Question: I have a strange problem. I have 3 'UITextField's and one 'UITextView'. I can move from one 'UITextField'to next 'UITextField' by:
'''
- (BOOL) textFieldShouldReturn:(UITextField *)textField
{
NSInteger nextTag = textField.tag + 1;
//-- try to find next responde
UIResponder* nextResponder = [textField.superview viewWithTag:nextTag];
if (nextResponder)
{
//-- found next responce ,so set it
[nextResponder becomeFirstResponder];
}
else
{
[scrollView setContentOffset:CGPointMake(0, 0) animated:YES];
//-- not found remove keyboard
[textField resignFirstResponder];
return YES;
}
return YES;
}
'''
Its all works fine until it comes to 'UITexView', then my cursor moves at 2nd line of the text view in place of 1st line of text view.
Text view is taken from IB.
The code for text view:
'''
- (void) textViewDidBeginEditing:(UITextView *)textView
{
optionalText.hidden = YES ;
[scrollView setContentOffset:CGPointMake(0, textView.center.y-100) animated:YES];
}
- (BOOL) textView:(UITextView *)textView shouldChangeTextInRange:(NSRange)range replacementText:(NSString *)text
{
// Any new character added is passed in as the "text" parameter
if ([text isEqualToString:@"
"])
{
// Be sure to test for equality using the "isEqualToString" message
[textView resignFirstResponder];
[scrollView setContentOffset:CGPointMake(0, 0) animated:YES];
// Return FALSE so that the final '
' character doesn't get added
if ([[commentTxtView.text stringByTrimmingCharactersInSet:[NSCharacterSet whitespaceAndNewlineCharacterSet]] length] == 0)
{
optionalText.hidden = NO ;
NSLog(@"Text View is null");
[scrollView setContentOffset:CGPointMake(0, 0) animated:YES];
}
return FALSE;
}
return TRUE;
}
'''
It looks like this:

What could be the problem? Why does it not start from 1st line of text view?
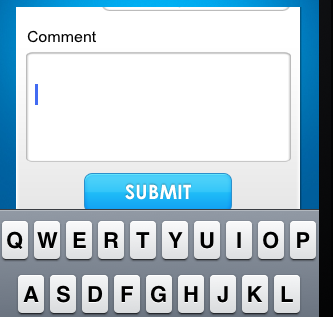
Answer: I bet your 'textFieldShouldReturn:' should return 'NO' in case the 'nextResponder' is your 'UITextField'. Right now you are always returning 'YES', which means that the key probably being passed to the 'UITextView', which will then insert the new line.